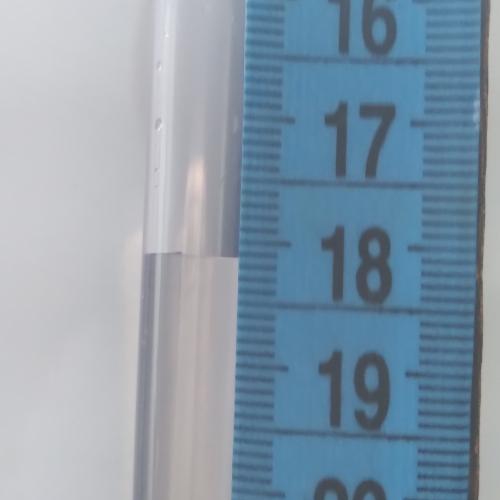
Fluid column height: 18.1 cm